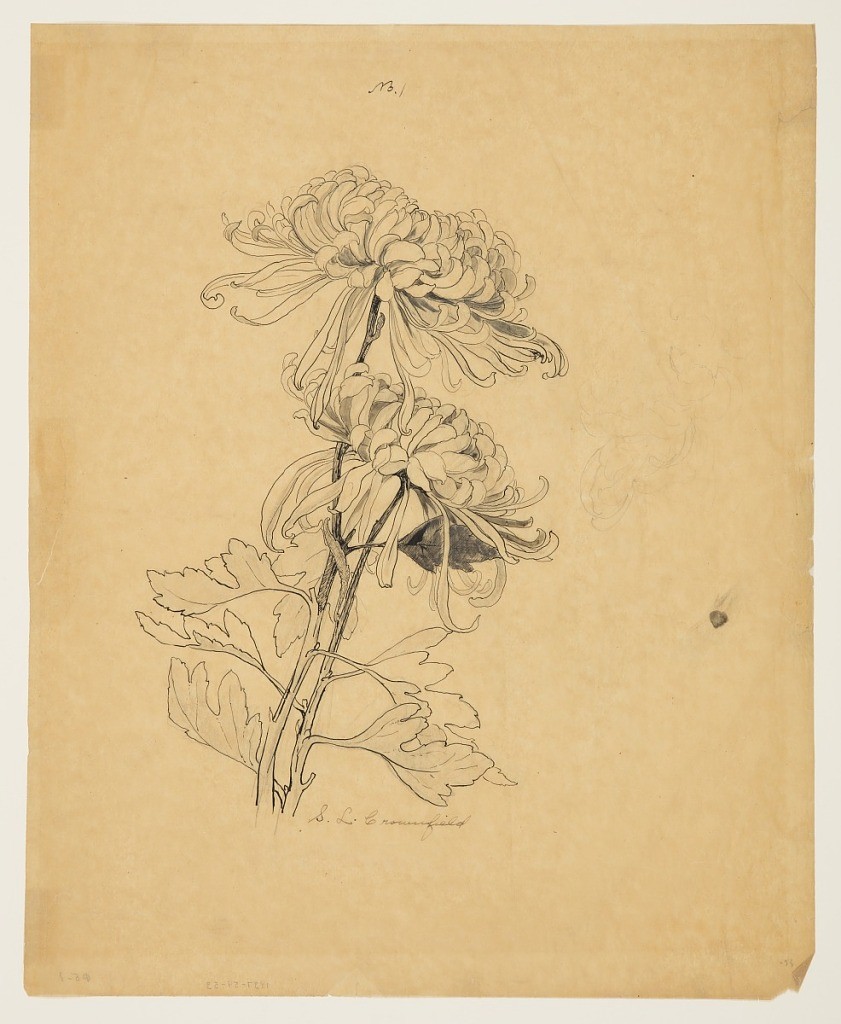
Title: Study of Two Chrysanthemums
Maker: Sophia L. Crownfield, American, 1862–1929
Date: early 20th century
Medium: Graphite, pen and ink, brush and ink on yellow tracing paper
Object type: Drawing
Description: A study of two chrysanthemums with long stems and leaves. At right, some details are sketched in graphite.